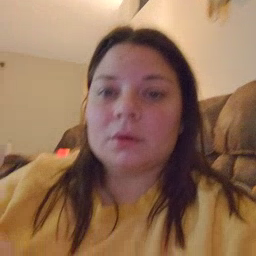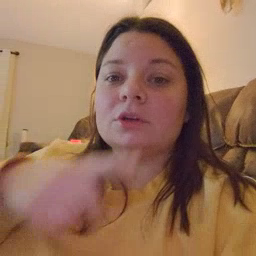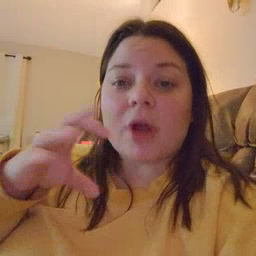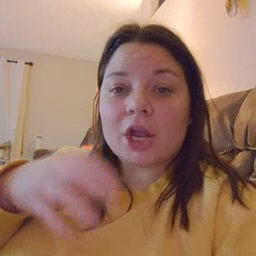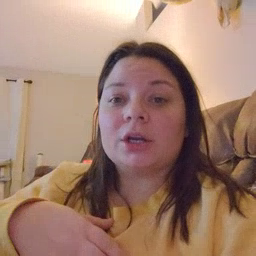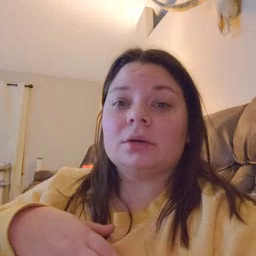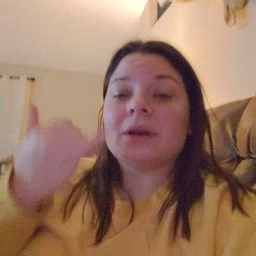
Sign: dryer